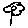
Label: flower